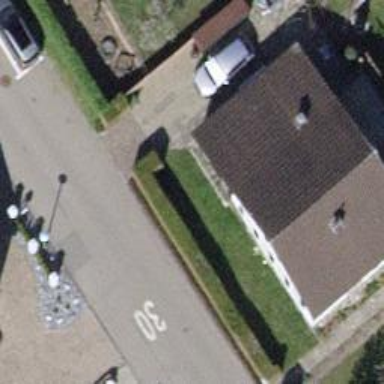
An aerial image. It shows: Hedge acting as barrier.